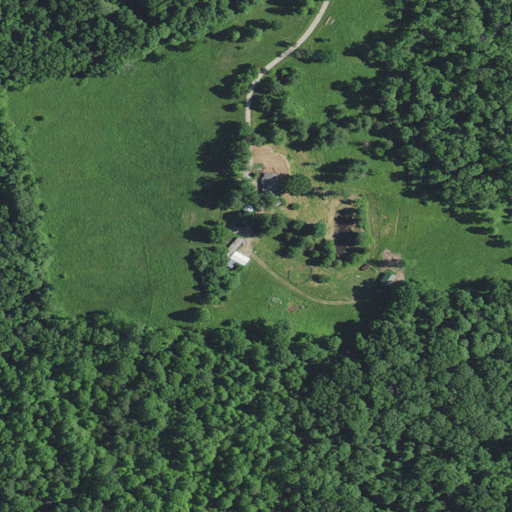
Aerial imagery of ridge(s) in Indiana named Louden Ridge containing deciduous forest, mixed forest, open development, low intensity development, and evergreen forest